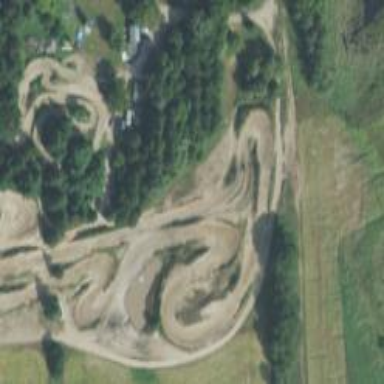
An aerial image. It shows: Dirt raceway for motor sports.